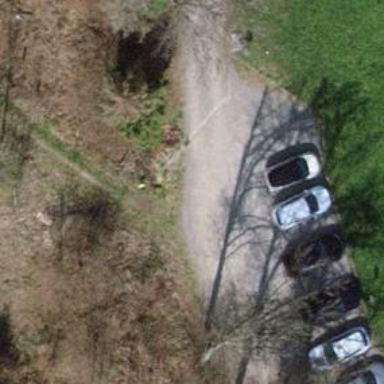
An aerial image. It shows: Grass track with grade4 quality surface.